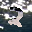
Label: 2